Question: In my canvas adds 2 images. 1 images is "background canvas". 2 image is cut from 1 image and add to background.
Add background (1 images):
'''
img.onload = function() {
img2= new Image();
img2.src=e.target.result;
canvas.width = this.width;
canvas.height = this.height;
context.drawImage(img2,0,0);
}
'''
Add 2 images:
'''
var c=document.getElementById('obrazek');
var ctx = c.getContext("2d");
var img1 = new Image();
img1.src =$('#blur').getCanvasImage();
img1.onload = function(){
ctx.translate(xStart,yStart);
ctx.beginPath();
context.arc(0, 0, d, 0, 2 * Math.PI, false);
ctx.clip();
ctx.drawImage(img1,-xStart,-yStart);
}
'''
I need clean background. I want delete 2 image and load again background.
My clean:
'''
context.drawImage(img2,0,0);
'''
After cleaning background, I see:

2 image is wrong removed, why?
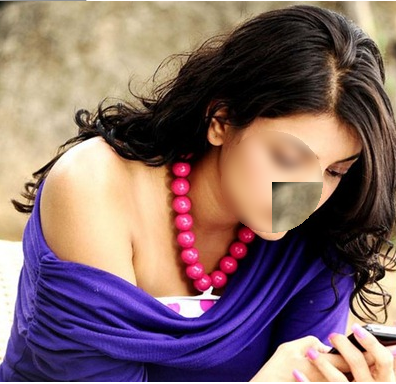
Answer: You need to clear your clipping region or else all further draws will be restricted to your circle.
- - -
Like this:
'''
function drawAll(backgroundImage,topImage,xStart,yStart,d){
// clear the whole canvas of all images
ctx.clearRect(0,0,c.width,c.height);
// save the unclipped context
ctx.save()
// draw the background image (not clipped)
ctx.drawImage(backgroundImage,0,0);
// create a clipping circle
ctx.arc(xStart,yStart,d,0,Math.PI*2);
ctx.clip();
// draw the top image restricted to the clipping circle
ctx.drawImage(topImage,xStart-topImage.width/2,yStart-topImage.height/2);
// restore the context (clears the clipping circle)
ctx.restore();
}
'''